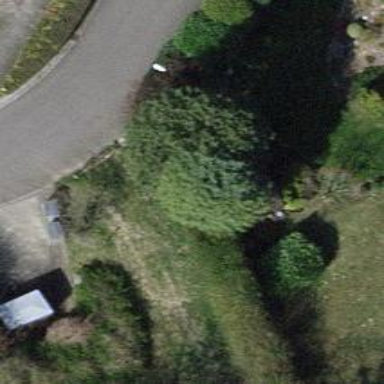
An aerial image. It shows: Garden with evergreen needle-leaved trees.